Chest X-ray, PA view. Patient: 37 years old, sex F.
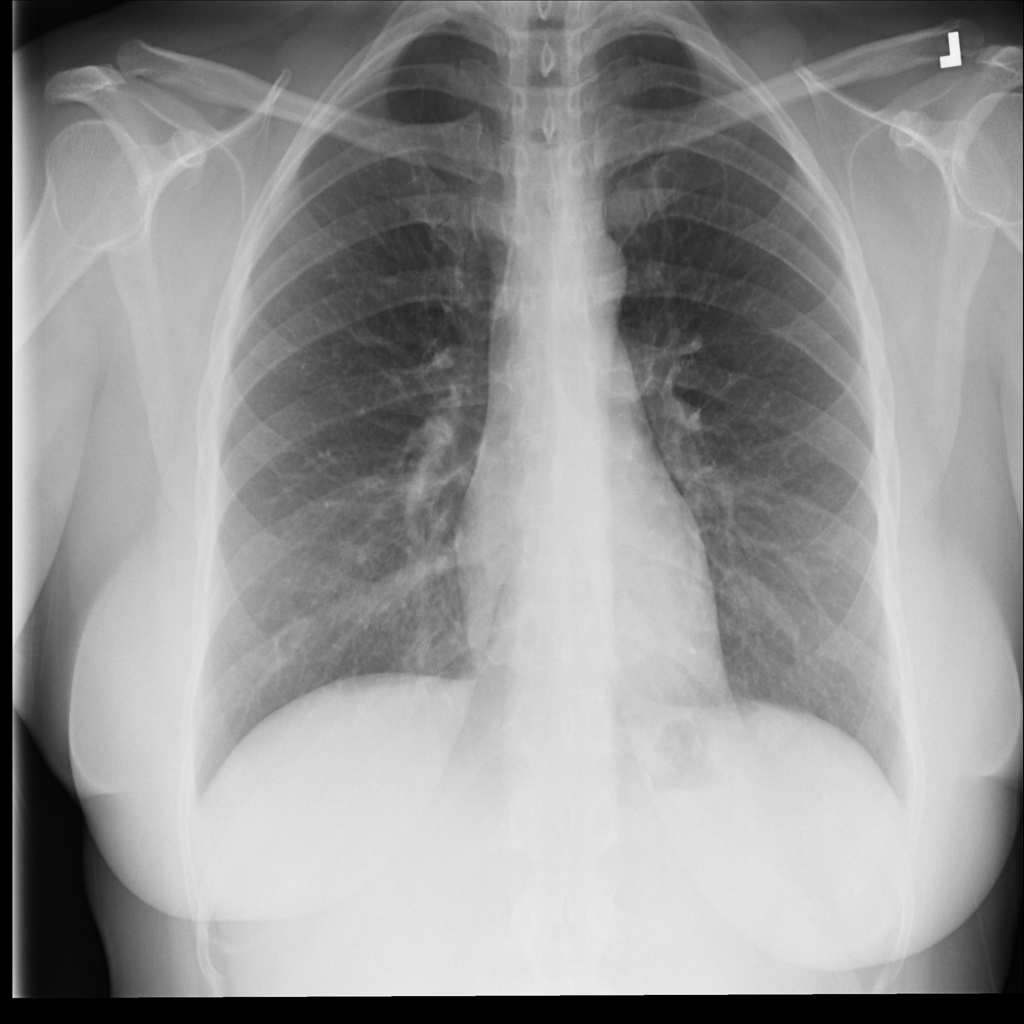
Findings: No Finding